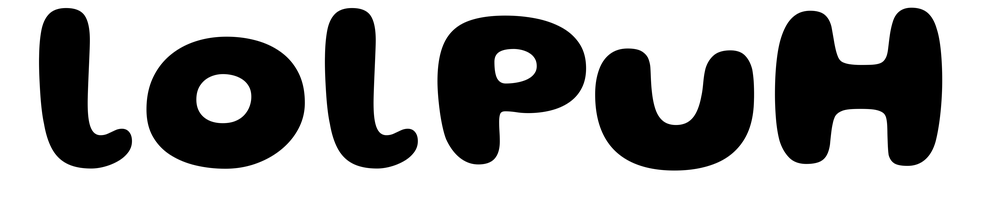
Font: Gluten_Bold